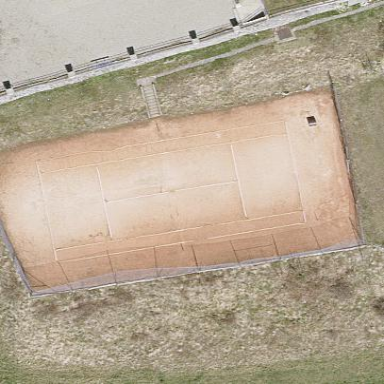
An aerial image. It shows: Tennis court on pitch designated for leisure land.